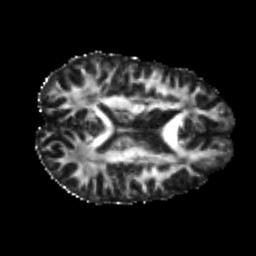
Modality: FA
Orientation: axial
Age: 20
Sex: male
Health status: healthy
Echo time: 0.074 s